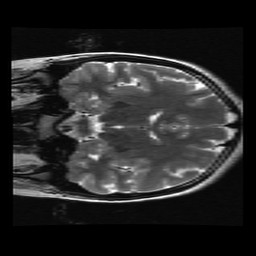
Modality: T2w
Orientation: coronal
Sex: female
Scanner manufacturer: ge
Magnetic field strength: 3 T
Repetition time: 5 s
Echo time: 0.1012 s